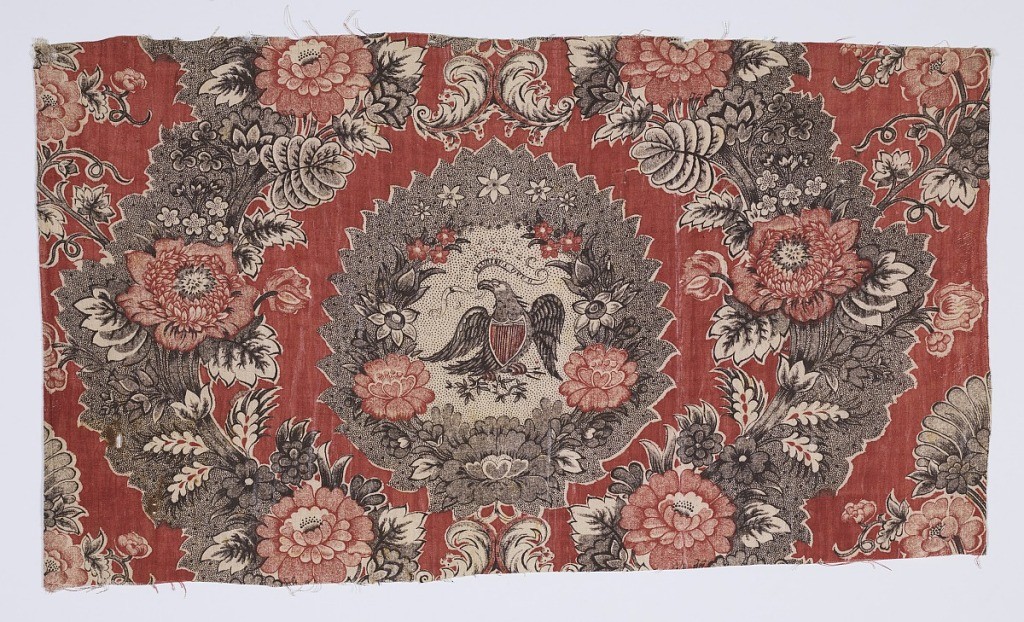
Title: Fragment
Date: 1850–1860
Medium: cotton Technique: printed by stippled cylinder and surface roller on plain weave
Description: Central medallion of flowers surrounding eagle holding banner within outer frame of floral garlands in black and red on white. Banner reads: "E Pluribus Unum," a likely reference to the desire to keep the United States together in the years leading up to the Civil War.